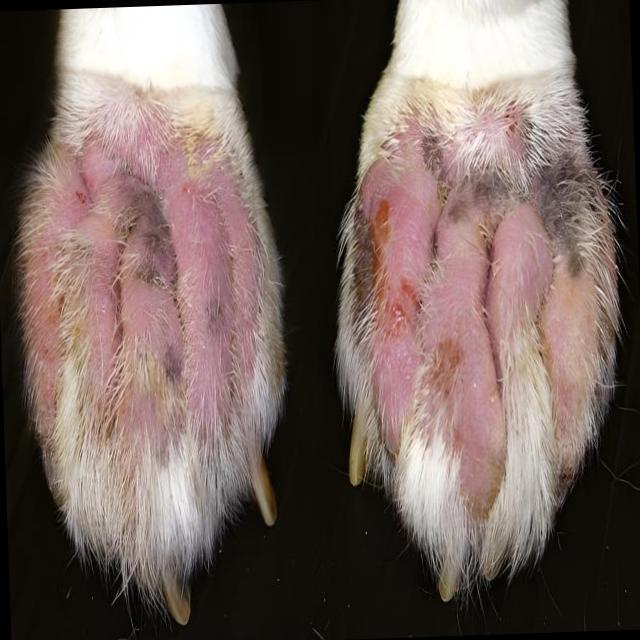
Canine ringworm (Dermatophytosis) — fungal infection caused by Microsporum or Trichophyton. Presents with circular alopecia, scaling, crusting, and broken hairs.